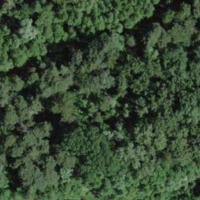
EUNIS habitat code: 44
Species observed at this site:
Caltha palustris